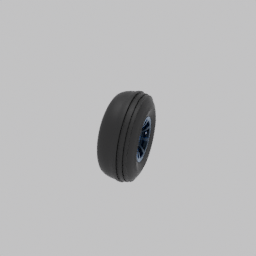
Label: mechanical